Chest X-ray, PA view. Patient: 49 years old, sex F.
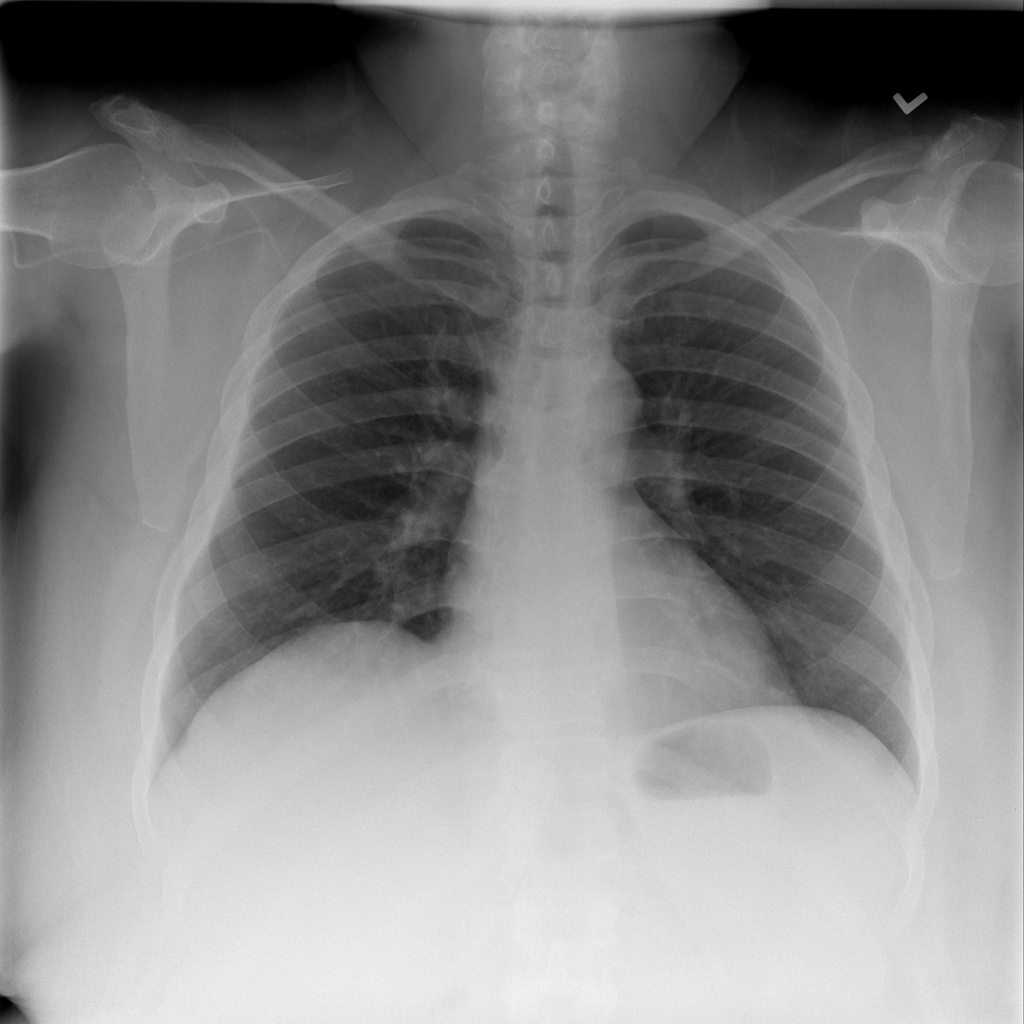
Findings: No Finding